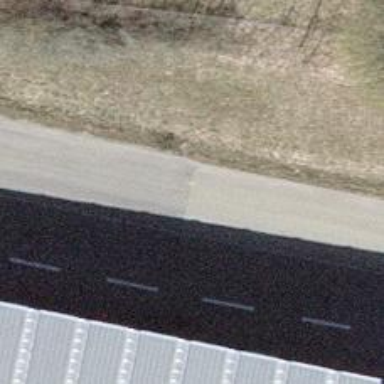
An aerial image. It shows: Checkpoint.